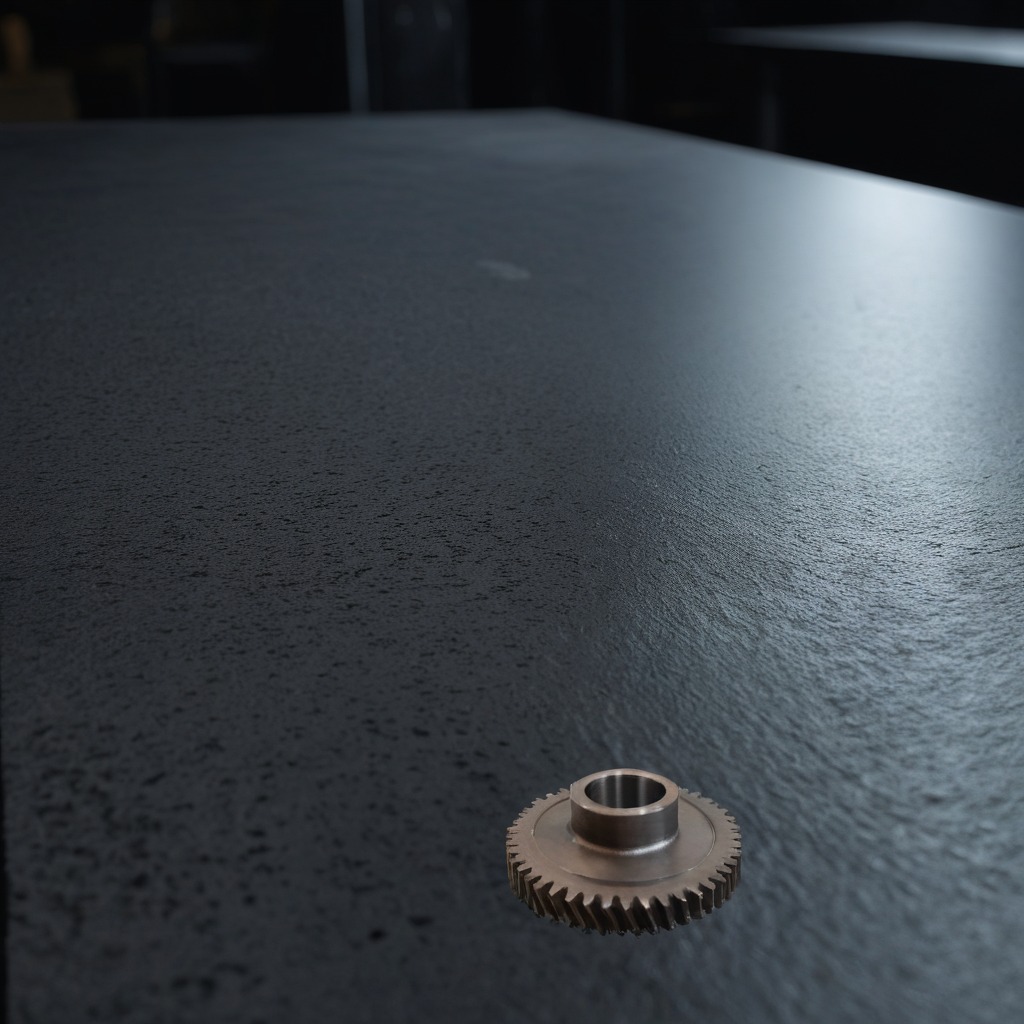
A steel gear with teeth is lying on a clean granite table inside a workshop at night dim ambient light soft shadows worn but